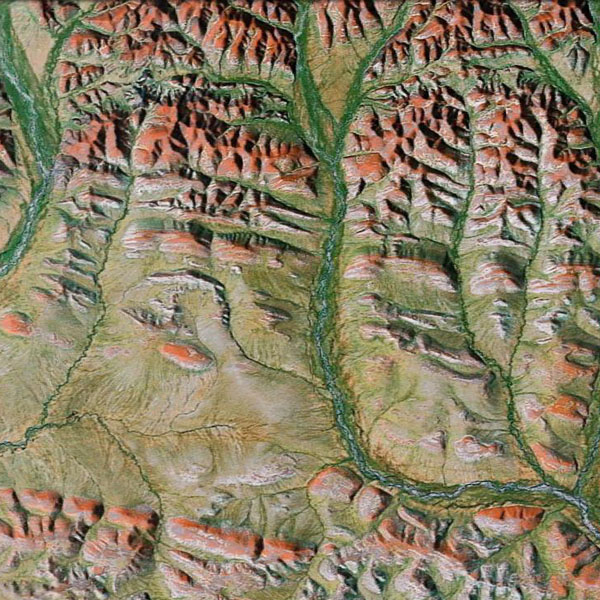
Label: Mountain